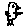
Label: bird